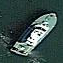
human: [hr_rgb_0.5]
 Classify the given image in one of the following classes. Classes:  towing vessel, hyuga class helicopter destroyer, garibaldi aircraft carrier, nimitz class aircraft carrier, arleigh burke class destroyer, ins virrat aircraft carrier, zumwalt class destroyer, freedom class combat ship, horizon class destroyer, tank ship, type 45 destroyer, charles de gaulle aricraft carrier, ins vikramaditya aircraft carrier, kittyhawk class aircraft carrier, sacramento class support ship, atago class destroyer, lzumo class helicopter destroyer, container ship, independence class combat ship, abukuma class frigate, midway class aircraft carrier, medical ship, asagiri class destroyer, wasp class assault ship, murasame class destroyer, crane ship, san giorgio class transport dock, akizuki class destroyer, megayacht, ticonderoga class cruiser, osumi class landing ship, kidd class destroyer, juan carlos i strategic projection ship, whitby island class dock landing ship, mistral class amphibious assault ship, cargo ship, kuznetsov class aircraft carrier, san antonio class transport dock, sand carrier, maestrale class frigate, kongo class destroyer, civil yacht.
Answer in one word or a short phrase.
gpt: Civil yacht